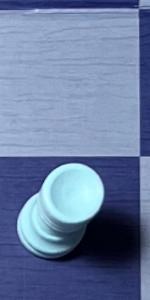
Label: Rook_White